Interaction volume radius: 10 \u00c5
Interaction volume height: 20 \u00c5
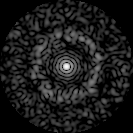
Disorder parameter: 0.8121